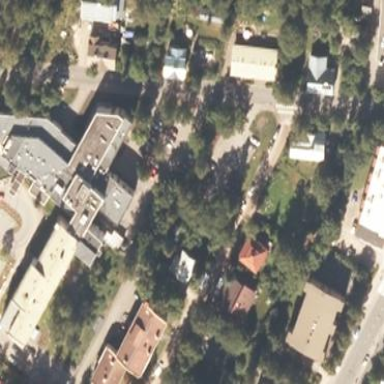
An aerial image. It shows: Hospital building.